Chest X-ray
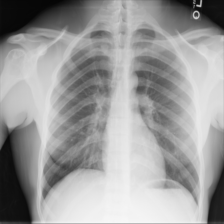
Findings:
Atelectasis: negative
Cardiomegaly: negative
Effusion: negative
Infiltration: negative
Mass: negative
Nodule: negative
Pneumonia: negative
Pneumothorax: negative
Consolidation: negative
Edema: negative
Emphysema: negative
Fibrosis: negative
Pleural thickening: negative
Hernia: negative